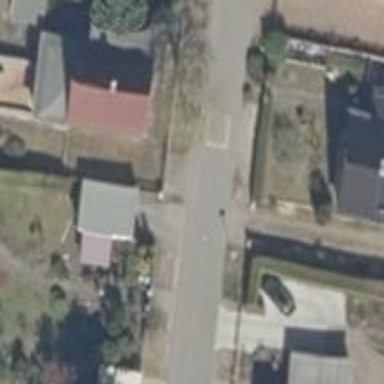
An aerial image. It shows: Traffic calming table.